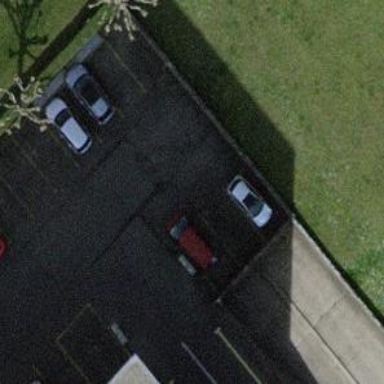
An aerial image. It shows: Parking aisle in tunnel.